Question: I have a vendor that separates job numbers based on who worked on a part of that job no matter how many times we ask that they put all of the information in one row. So my question is, how do I combine the rows based on the job number? There are multiple columns that are associated with the rows that need to be combined, A-P or 1-16, with column A/1 containing the duplicate job numbers. I do not need sums as all of the columns are text or dates. I just need the rows combined and if there are more than one distinct entry for a column to have the comments separated by a comma. For instance:

The first two rows are examples of what I'm receiving and the fifth row is what I need (I've hidden some columns for the example). So as you see, any column with duplicate values are condensed, columns that only have 1 entry just copies that single entry and columns with multiple different entries combines all of the entries into one cell and separates each with a comma.
I know it seems simple to do by hand, but some of these job numbers are duplicated 20 times and I have 600+ of these to go through every week when the vendor submits the info incorrectly again.
Here is one of the VBA codes I've tried. This is the original. I won't show you how I tried to edit it for my work... bc I know it was horrible. PLEASE ASSIST!
Sub mergeCategoryValues()
Dim lngRow As Long
'''
With ActiveSheet
Dim columnToMatch As Integer: columnToMatch = 1
Dim columnToConcatenate As Integer: columnToConcatenate = 3
Dim columnToSum As Integer: columnToSum = 4
lngRow = .Cells(65536, columnToMatch).End(xlUp).Row
.Cells(columnToMatch).CurrentRegion.Sort key1:=.Cells(columnToMatch), Header:=xlYes
Do
If .Cells(lngRow, columnToMatch) = .Cells(lngRow - 1, columnToMatch) Then
.Cells(lngRow - 1, columnToConcatenate) = .Cells(lngRow - 1, columnToConcatenate) & "; " & .Cells(lngRow, columnToConcatenate)
.Cells(lngRow - 1, columnToSum) = .Cells(lngRow - 1, columnToSum) + .Cells(lngRow, columnToSum)
.Rows(lngRow).Delete
End If
lngRow = lngRow - 1
Loop Until lngRow = 1
End With
'''
End Sub
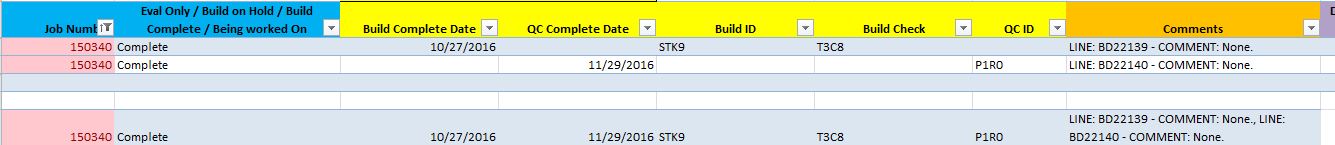
Answer: I highly highly encourage you to spend the time to learn what this is doing. I have made copious comments in the code and changed around your example code to merge all rows with similar job numbers together.
I haven't tested the code, but it should do the job. Make sure to test it first before allowing to eat up all of your data.
'''
Sub mergeCategoryValues()
Dim lngRow As Long
'This is using activesheet, so make sure your worksheet is
' selected before running this code.
With ActiveSheet
'We are looking for duplicate Job Numbers
' which is column 1. Set that here if it needs
' to change.
Dim columnToMatch As Integer: columnToMatch = 1
'Figure out the last row
lngRow = .Cells(65536, columnToMatch).End(xlUp).Row
'Sort the records by the column we will use to match . Column A holds the Job Number
.Cells(columnToMatch).CurrentRegion.Sort key1:=.Cells(columnToMatch), Header:=xlYes
'Loop through each row starting with last and working our way up.
Do
'Does this row match with the next row up accoding to the Job Number in Column A?
If .Cells(lngRow, columnToMatch) = .Cells(lngRow - 1, columnToMatch) Then
'Loop through columns B though P
For i = 2 to 16
'Determine if the next row up already has a value. If it does leave it be
' if it doesn't then use the value from this row to populate the next
' next one up.
If .Cells(lngRow - 1, i).value = "" Then
.cells(lngRow - 1, i).value = .cells(lngRow, i).value
End if
Next i
'Now that we've processed all of the columns, delete this row
' as the next row up will have all the values
.Rows(lngRow).Delete
End If
'Go to the next row up and do it all again.
lngRow = lngRow - 1
Loop Until lngRow = 1
End With
End Sub
'''